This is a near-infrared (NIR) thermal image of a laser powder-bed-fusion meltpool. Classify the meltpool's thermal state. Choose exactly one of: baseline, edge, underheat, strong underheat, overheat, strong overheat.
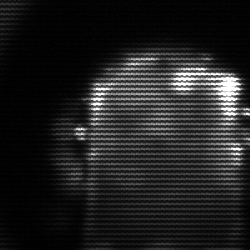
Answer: baseline